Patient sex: M
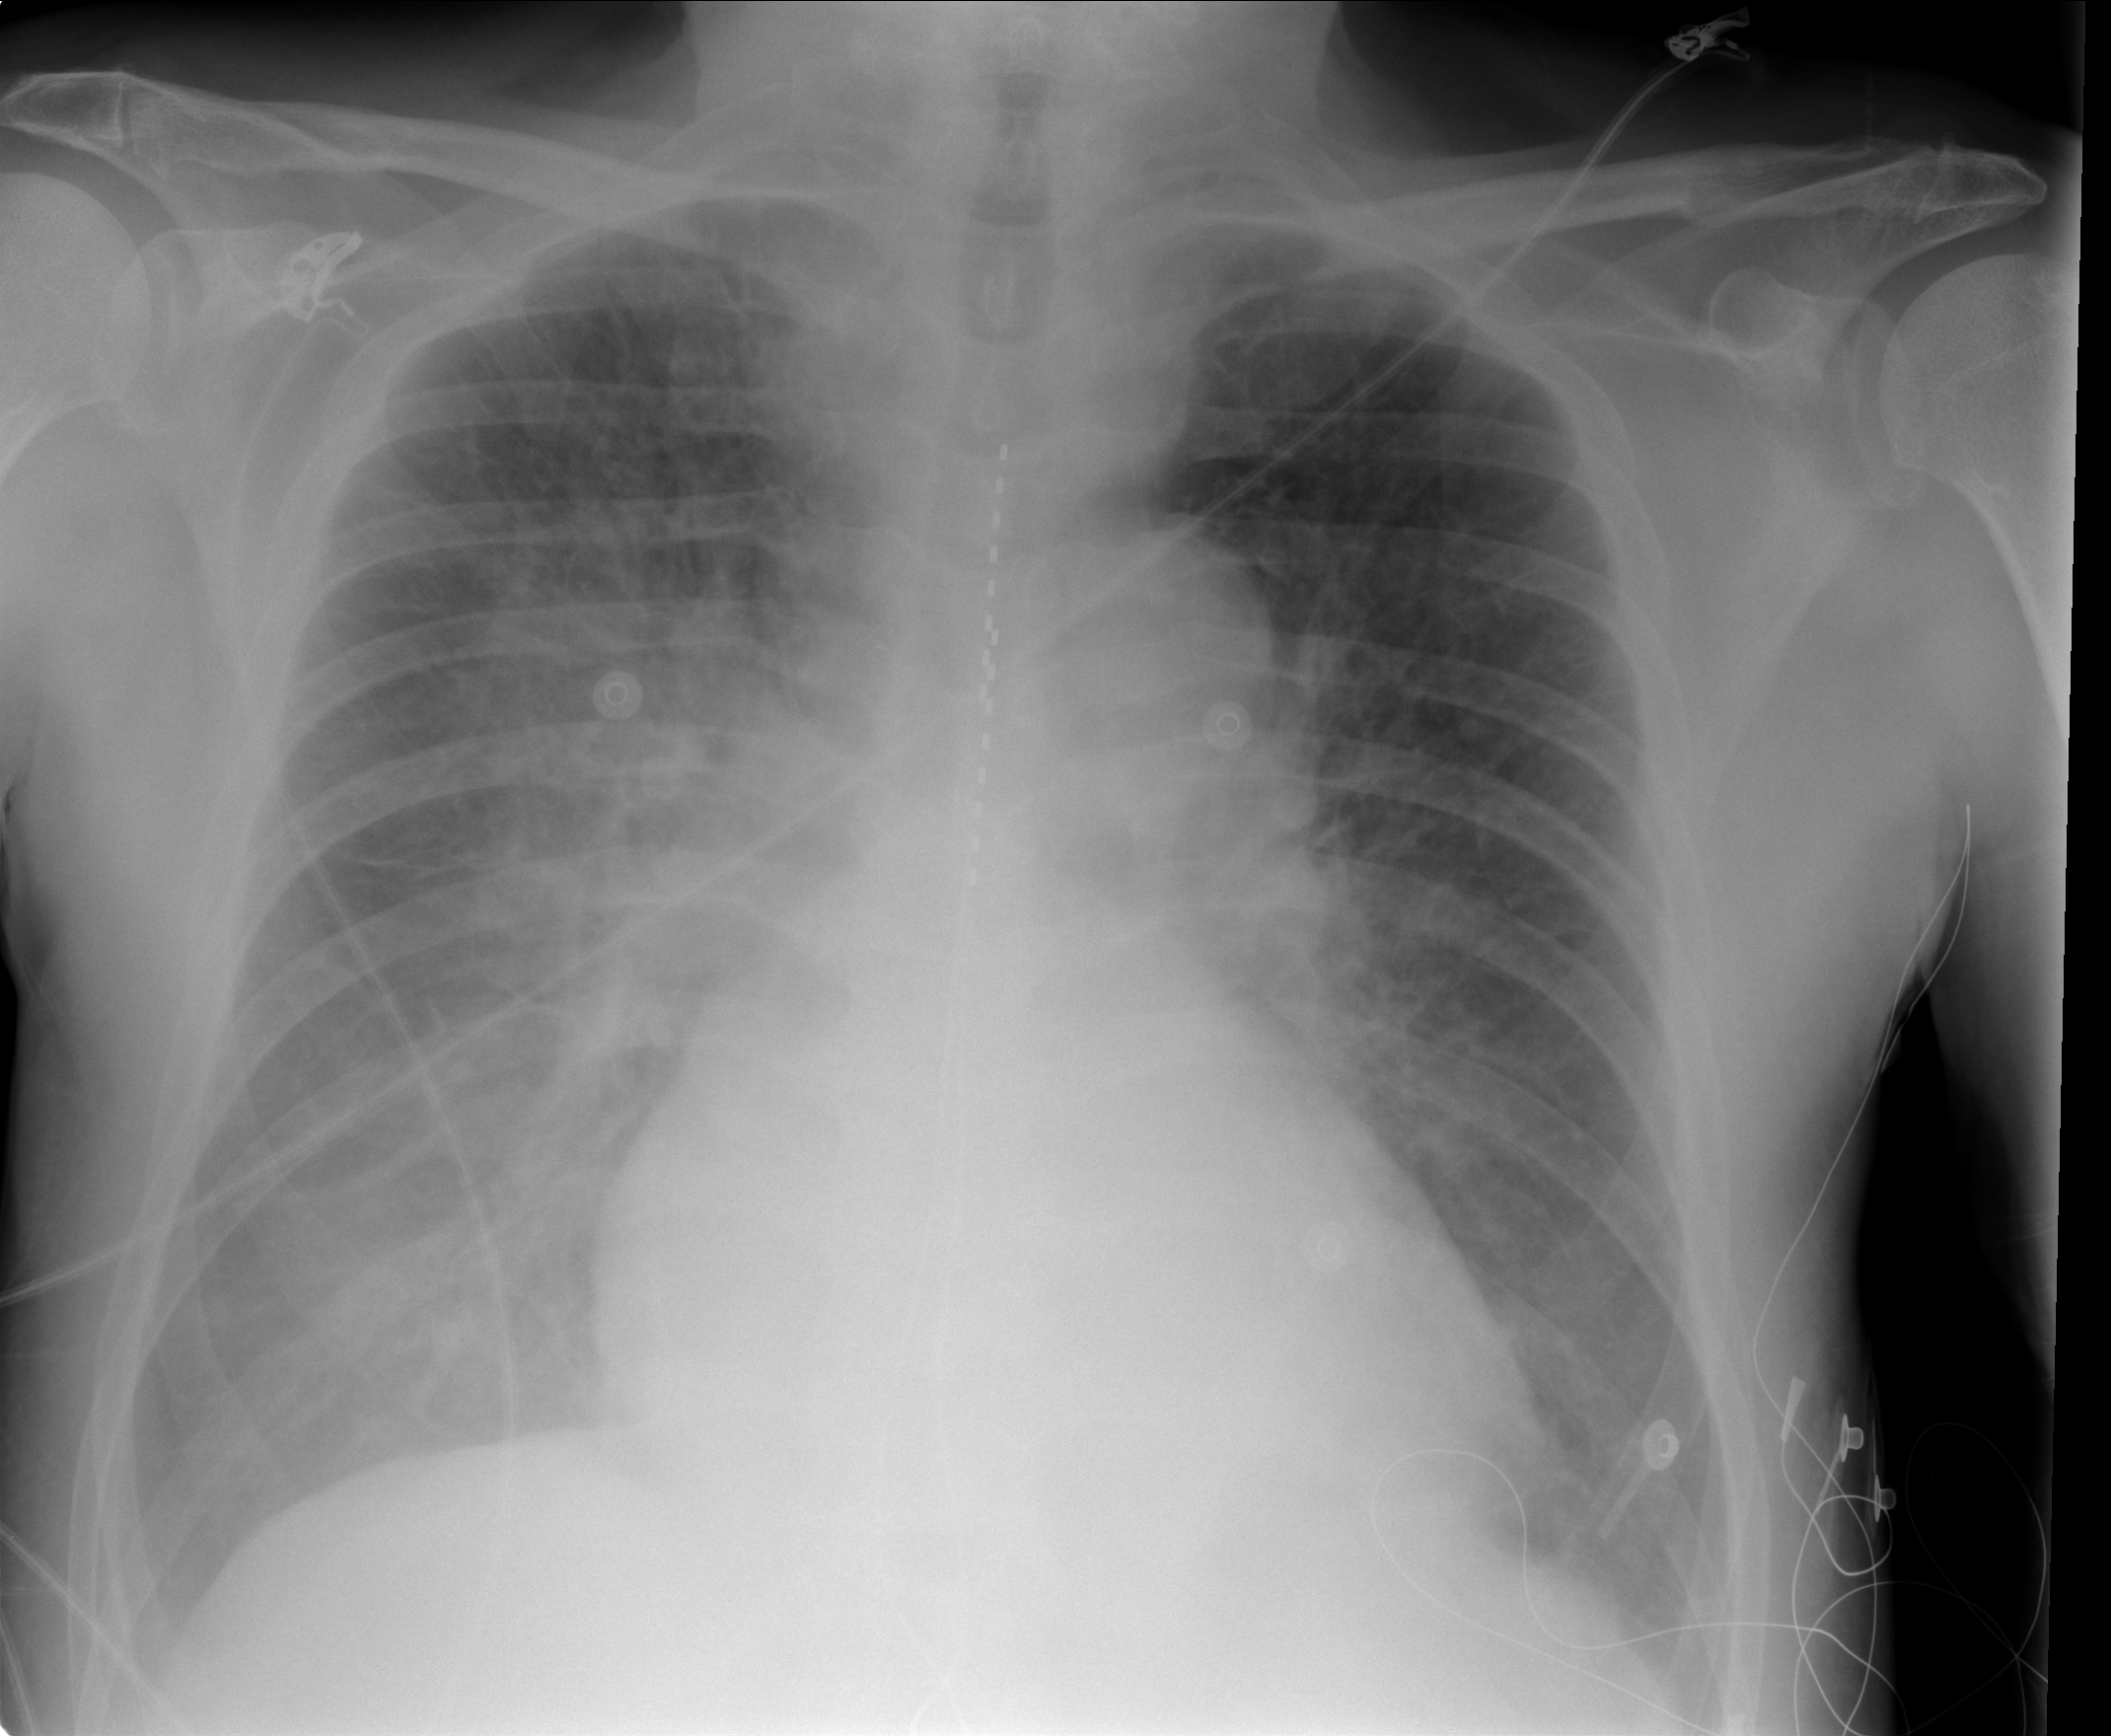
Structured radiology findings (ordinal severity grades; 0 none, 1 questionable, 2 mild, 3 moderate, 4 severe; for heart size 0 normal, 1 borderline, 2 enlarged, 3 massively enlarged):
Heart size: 2
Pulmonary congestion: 3
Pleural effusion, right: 0
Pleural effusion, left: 0
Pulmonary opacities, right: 1
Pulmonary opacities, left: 1
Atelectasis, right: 0
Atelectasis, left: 0